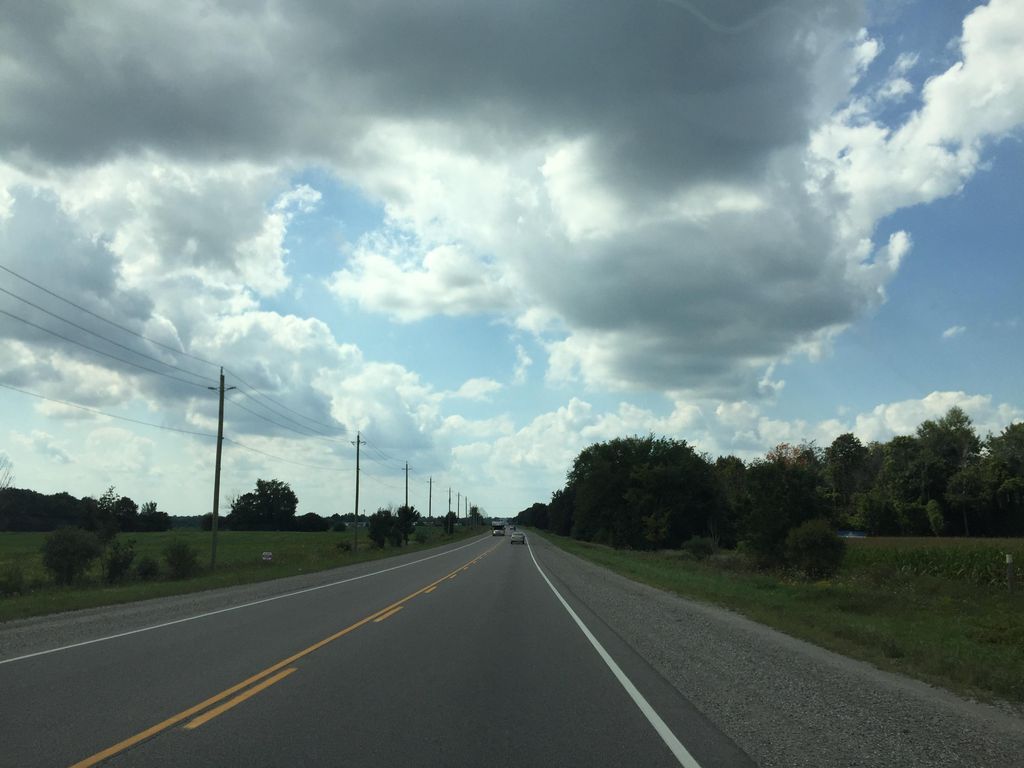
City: kitchener-waterloo